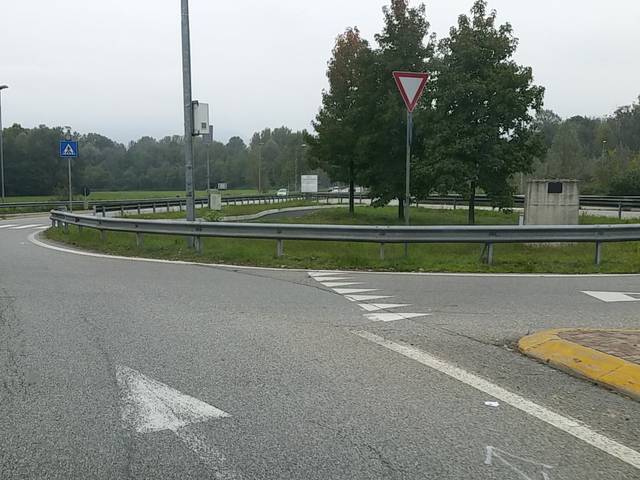
Region: Italy
Coordinates: 45.793, 8.801